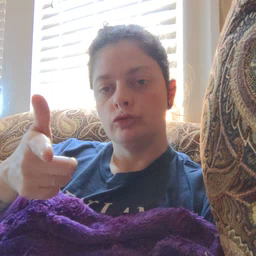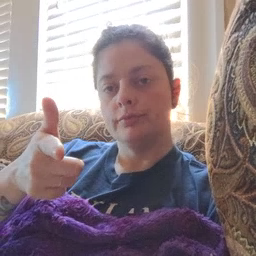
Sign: cat